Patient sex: M
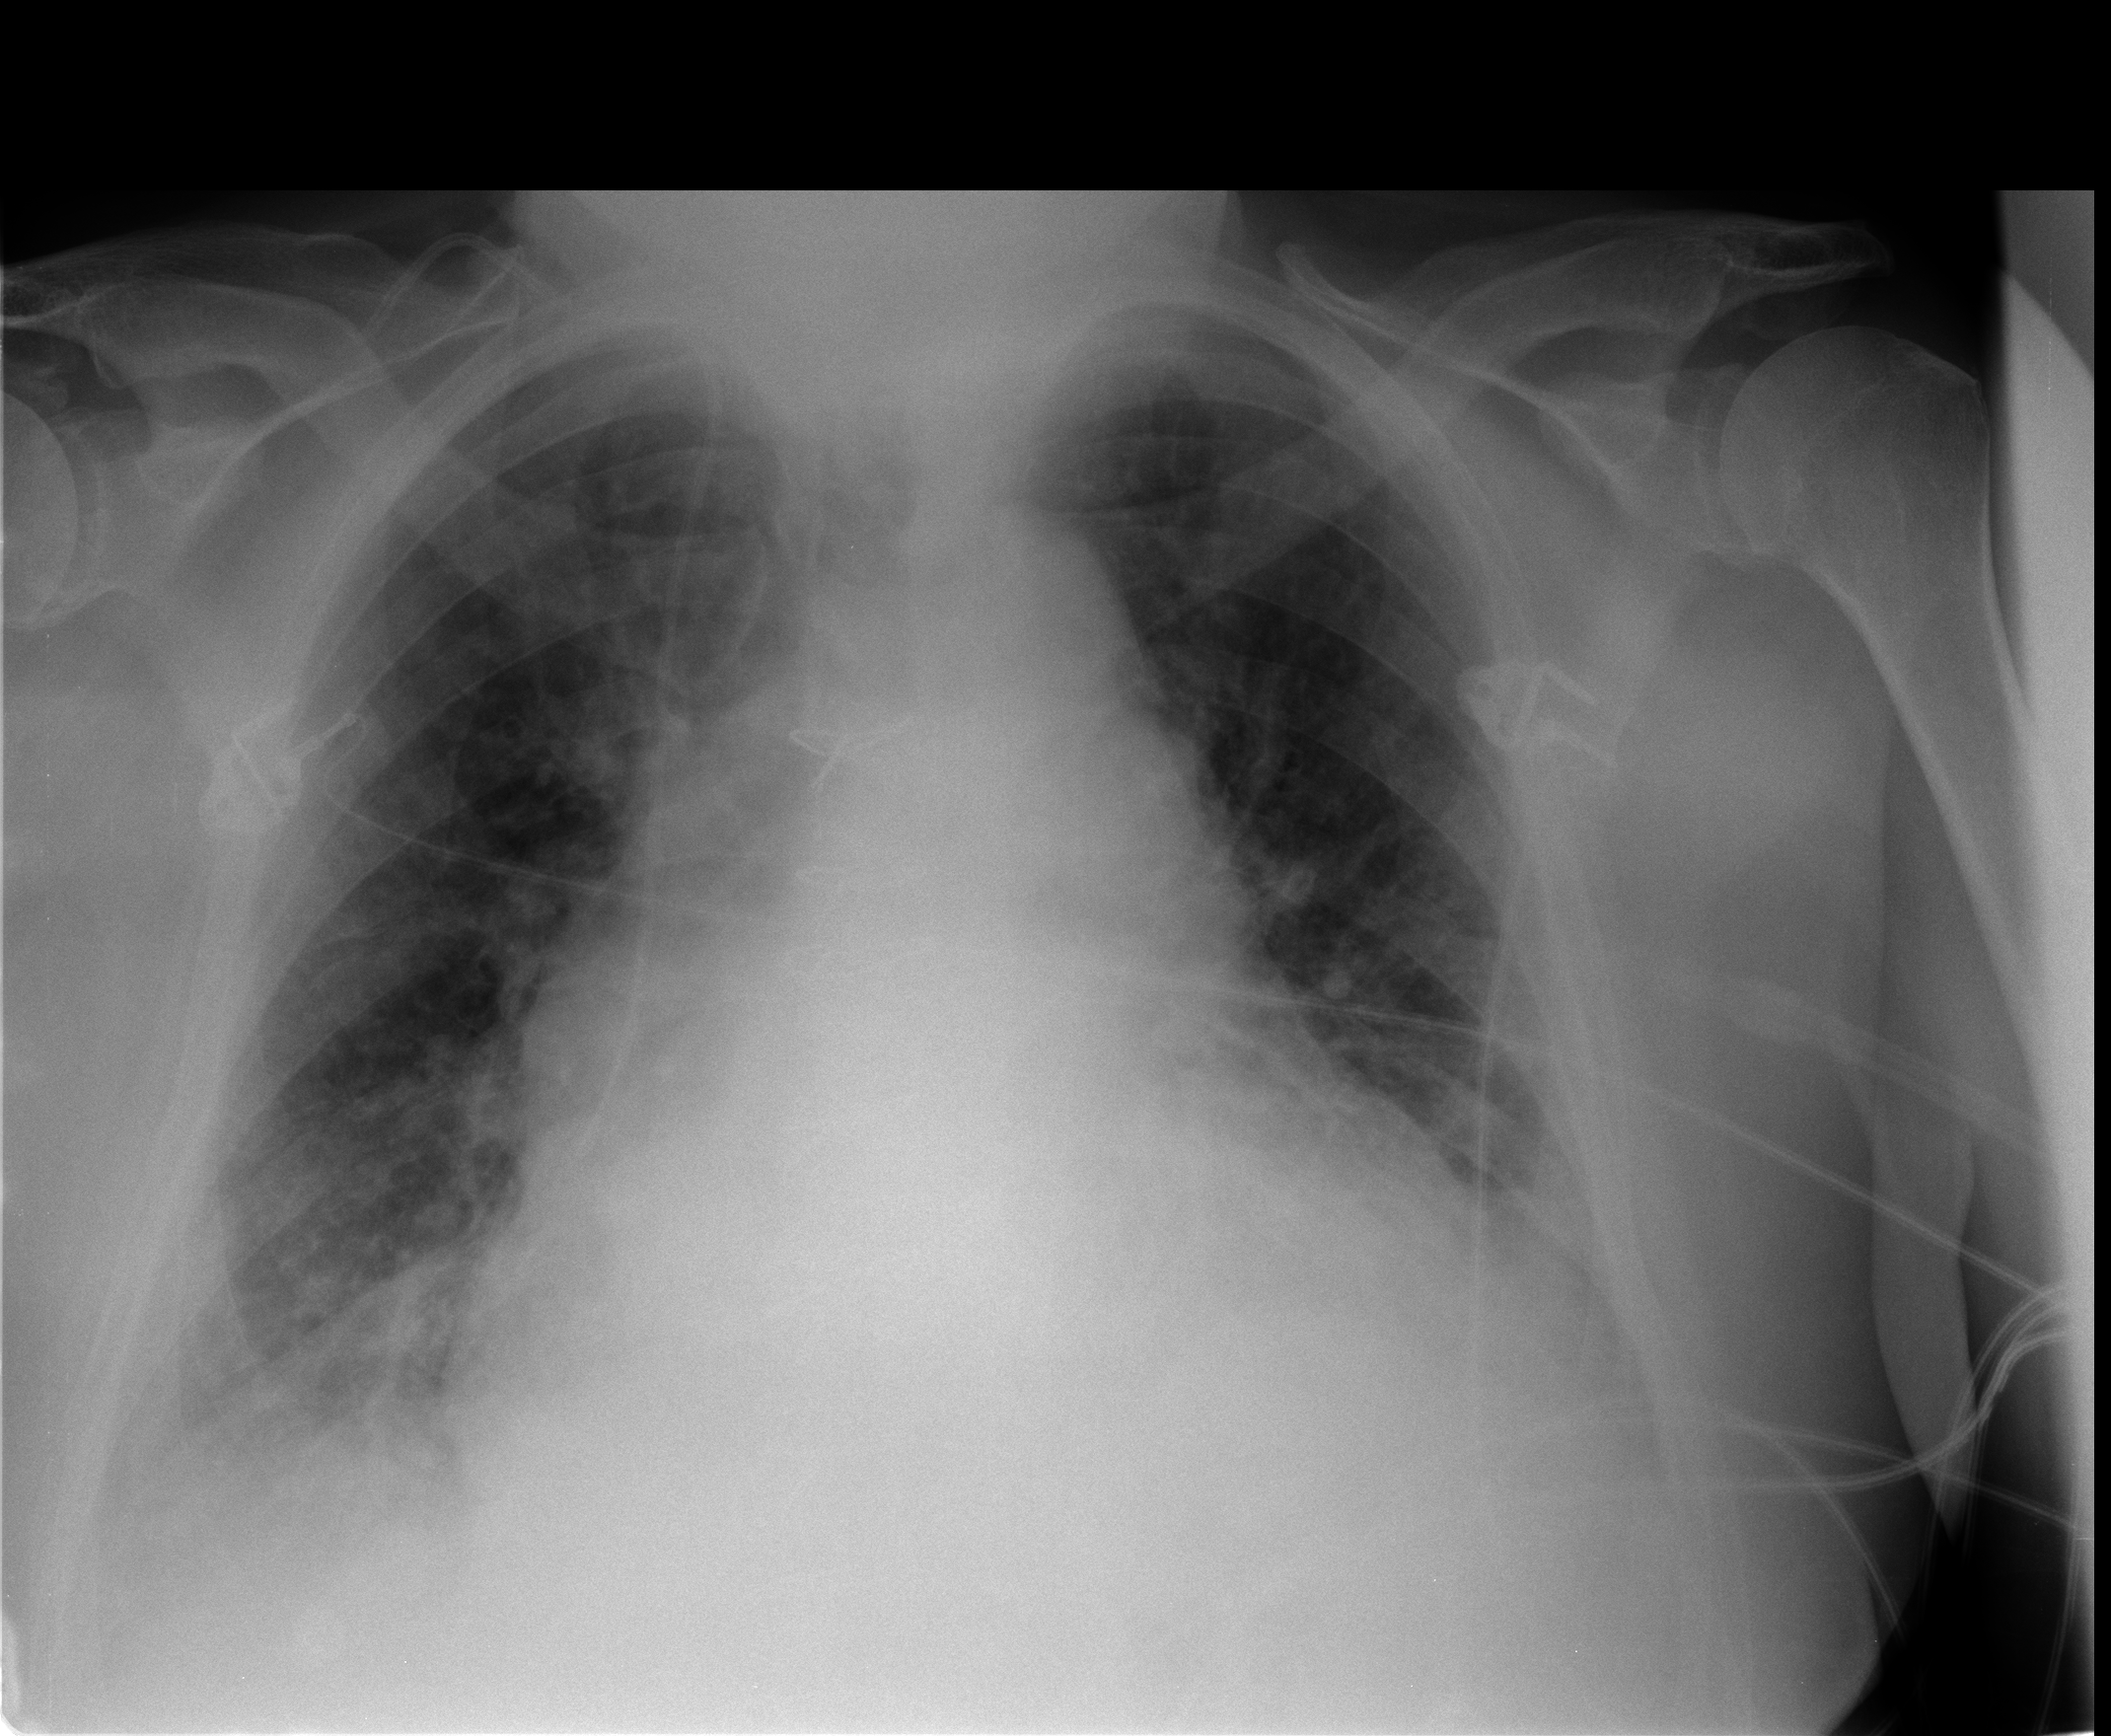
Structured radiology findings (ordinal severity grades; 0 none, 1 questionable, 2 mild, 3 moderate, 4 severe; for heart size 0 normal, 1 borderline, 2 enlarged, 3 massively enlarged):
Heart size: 2
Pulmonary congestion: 2
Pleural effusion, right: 2
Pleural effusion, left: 2
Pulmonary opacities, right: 0
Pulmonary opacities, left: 0
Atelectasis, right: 2
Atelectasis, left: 2